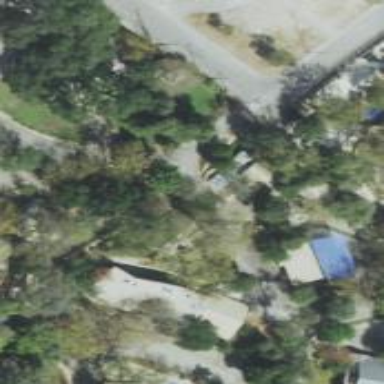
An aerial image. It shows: Culvert tunnel used as water slide attraction.